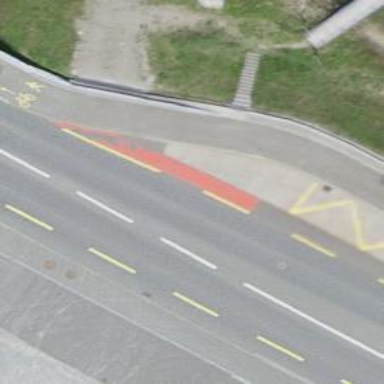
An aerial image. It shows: Cycleway.